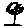
Label: tree